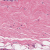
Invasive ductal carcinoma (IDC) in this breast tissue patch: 0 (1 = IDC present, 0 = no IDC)